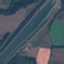
Land use / land cover class: River